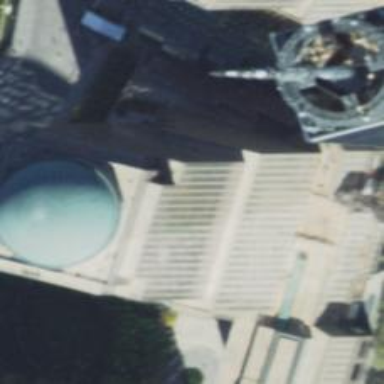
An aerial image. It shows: Building with dome-shaped roof.